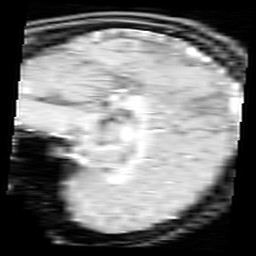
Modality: inplaneT1
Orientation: sagittal
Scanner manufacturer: ge
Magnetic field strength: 3 T
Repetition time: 0.25 s
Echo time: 0.0036 s